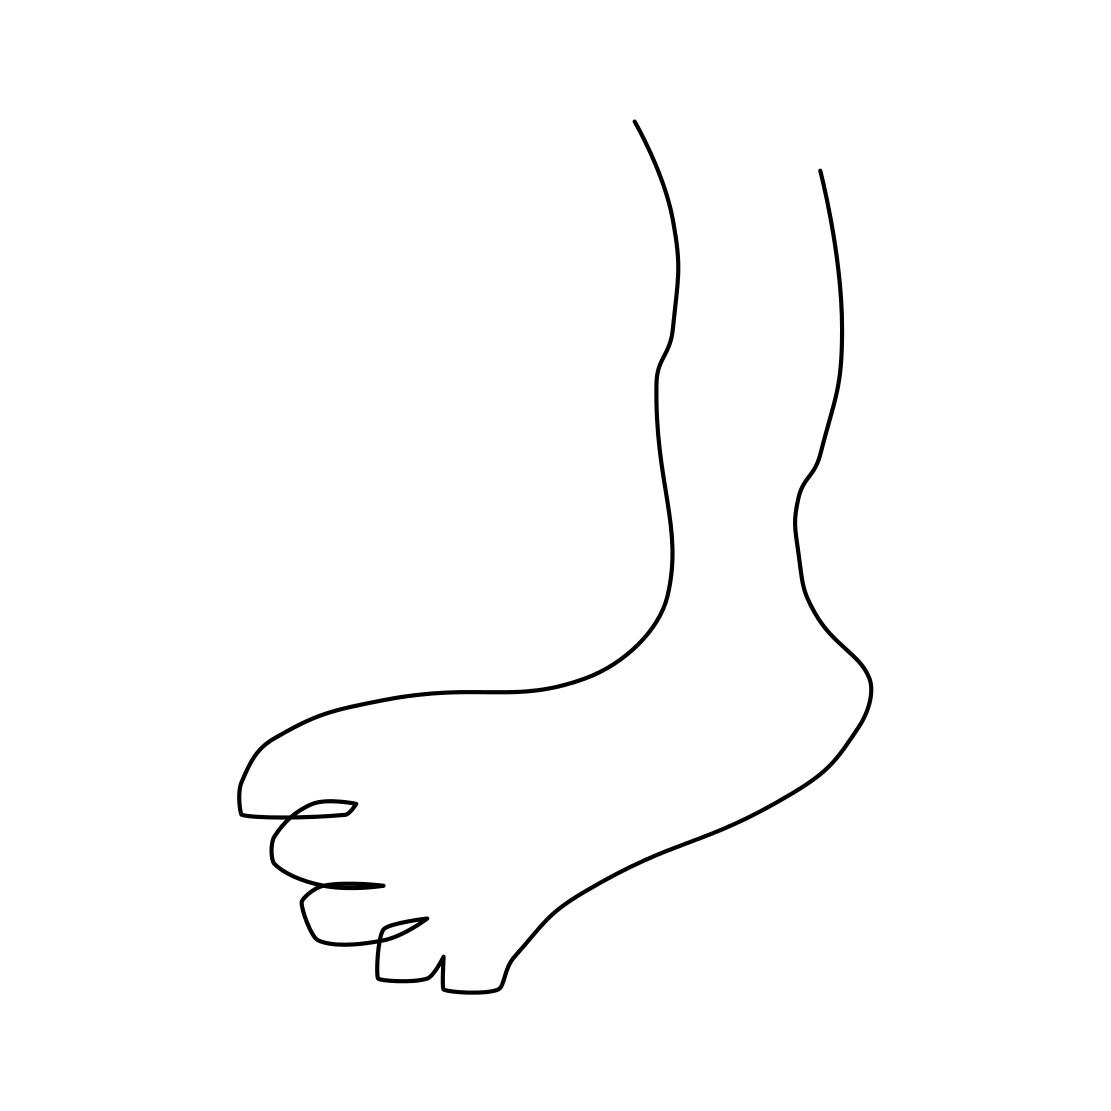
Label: foot